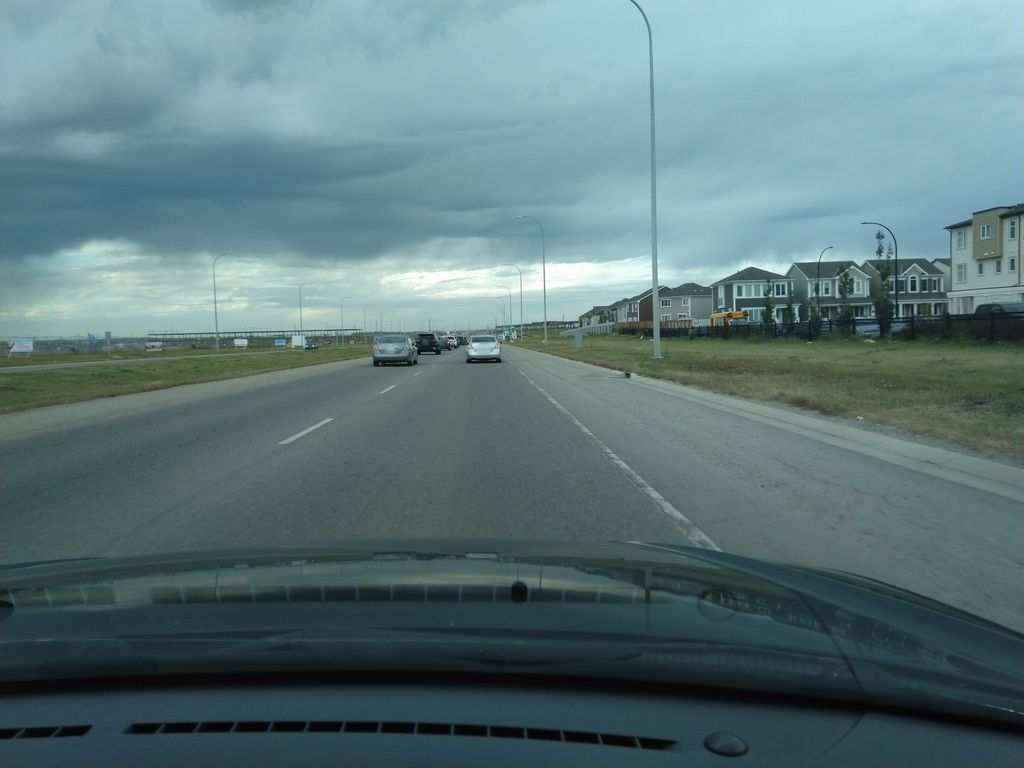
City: calgary